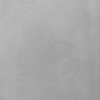
Label: dusty